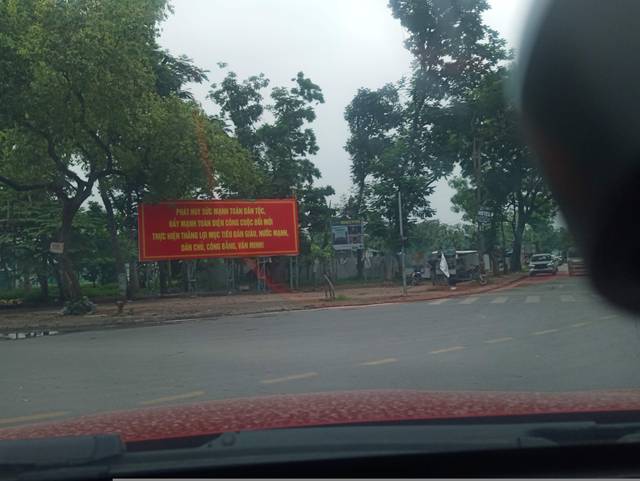
Region: Vietnam
Coordinates: 20.961, 105.846